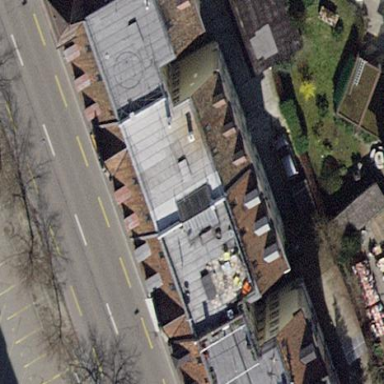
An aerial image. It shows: Apartment building with saltbox roof shape oriented across.